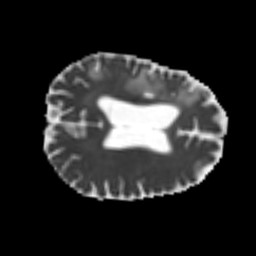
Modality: MD
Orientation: axial
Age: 71
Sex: male
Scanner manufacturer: siemens
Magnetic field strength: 3 T
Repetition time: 4.987 s
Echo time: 0.0792 s